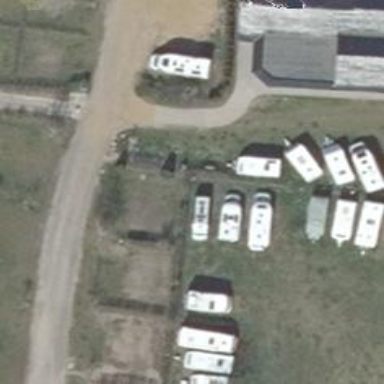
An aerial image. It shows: Camping pitch for tourists.